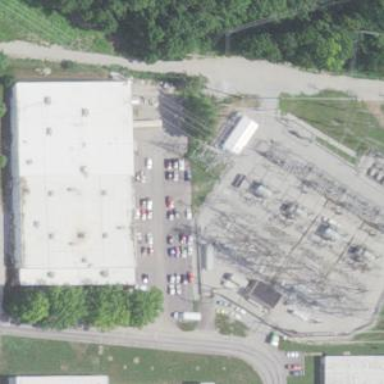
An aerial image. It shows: Power substation.